Question: I'm pretty new with D3.js, and I've been playing around with force layout. One of the things I tried was placing labels on links.
One way of doing it is by appending 'svg:text' and manually calculating 'translate' & 'rotate', which works fine with straight lines. But, in case when link is a 'svg:path' (e.g. arc), this doesn't work as expected. In these cases, 'svg:textPath' is suggested solution.
In <URL>. My question is, how to deal with this?
The only I came up with is, manually swapping source and target in case described above. <URL>, you can see that it works.

In state when the swap happens, you can also see arc flipping to other side, which doesn't look right. :(
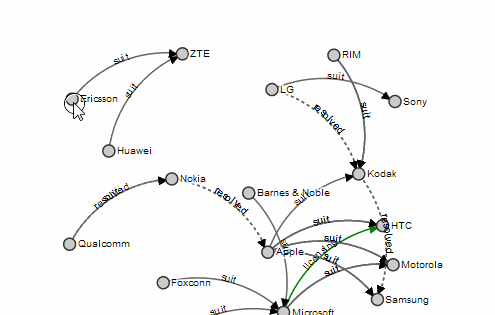
Answer: @LarsKotthoff is correct that the 'textPath' has to follow the direction of the path. In this case, the direction of the path defines not only the arc direction, but the attachment of the arrow marker on the end - this makes it tricky to swap directions on the fly, as you have to move the marker too.
The simpler solution (though maybe not the best if you have a large number of links) is to "shadow" the real link path with an invisible path used just for text:
'''
var link = svg.append("svg:g").selectAll("g.link")
.data(force.links())
.enter().append('g')
.attr('class', 'link');
var linkPath = link.append("svg:path")
.attr("class", function(d) { return "link " + d.type; })
.attr("marker-end", function(d) { return "url(#" + d.type + ")"; });
var textPath = link.append("svg:path")
.attr("id", function(d) { return d.source.index + "_" + d.target.index; })
.attr("class", "textpath");
'''
Now you have a separate path you can manipulate properly. As you noticed, there are two issues - you have to change the path direction, and you have to change the arc direction. It looks like you can do this in the path command string by swapping the 'sweep-flag' value (<URL>, so instead of 'Arx,ry 0 0,1' you have 'Arx,ry 0 0,0'. You can reduce some code duplication by having one function to create path strings:
'''
function arcPath(leftHand, d) {
var start = leftHand ? d.source : d.target,
end = leftHand ? d.target : d.source,
dx = end.x - start.x,
dy = end.y - start.y,
dr = Math.sqrt(dx * dx + dy * dy),
sweep = leftHand ? 0 : 1;
return "M" + start.x + "," + start.y + "A" + dr + "," + dr +
" 0 0," + sweep + " " + end.x + "," + end.y;
}
'''
Then you can update the link path and the text path separately:
'''
linkPath.attr("d", function(d) {
return arcPath(false, d);
});
textPath.attr("d", function(d) {
return arcPath(d.source.x < d.target.x, d);
});
'''
See working code: <URL>